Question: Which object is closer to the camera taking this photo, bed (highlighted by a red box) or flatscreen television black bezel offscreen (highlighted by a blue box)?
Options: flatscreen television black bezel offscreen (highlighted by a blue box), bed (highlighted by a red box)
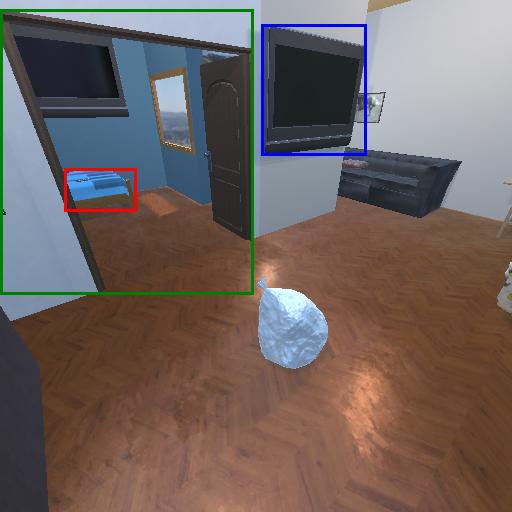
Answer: flatscreen television black bezel offscreen (highlighted by a blue box)